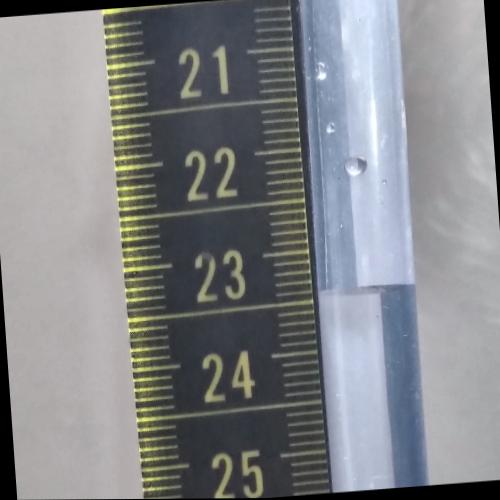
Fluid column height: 23.4 cm